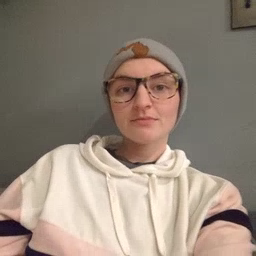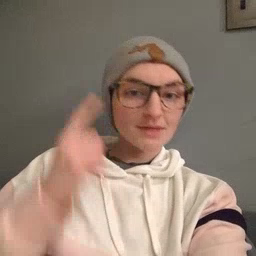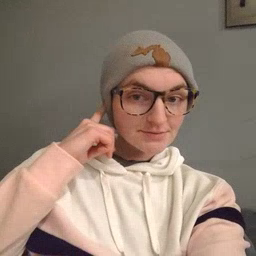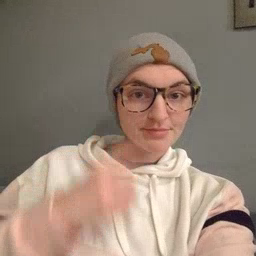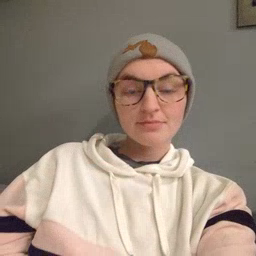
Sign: hear